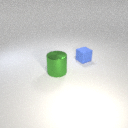
large green metal cylinder to the left of small blue rubber cube